Question: I've written a helper class to record a NSView and save it to a QuickTime file. The view is recorded fine to a QuickTime movie but the output is skewed for some reason. The core of my class is below, and the output is this:

'''
- (void) captureImage
{
[self getCGImageFromView];
pixelBuffer = [self getPixelBufferFromCGImage:viewCGImage size:CGRectMake(0, 0, mViewRect.size.width, mViewRect.size.height).size];
if(pixelBuffer) {
if(![adapter appendPixelBuffer:pixelBuffer withPresentationTime:CMTimeMake(mCurrentFrame, 20)])
NSLog(@"AVAssetWriterInputPixelBufferAdaptor: Failed to append pixel buffer.");
CFRelease(pixelBuffer);
mCurrentFrame++;
}
}
- (void) getCGImageFromView
{
viewBitmapImageRep = [currentView bitmapImageRepForCachingDisplayInRect:mViewRect];
[currentView cacheDisplayInRect:mViewRect toBitmapImageRep:viewBitmapImageRep];
viewBitmapFormat = [viewBitmapImageRep bitmapFormat];
viewCGImage = [viewBitmapImageRep CGImage];
}
- (CVPixelBufferRef)getPixelBufferFromCGImage:(CGImageRef)image size:(CGSize)size
{
NSDictionary *options = [NSDictionary dictionaryWithObjectsAndKeys:
[NSNumber numberWithBool:YES], kCVPixelBufferCGImageCompatibilityKey,
[NSNumber numberWithBool:YES], kCVPixelBufferCGBitmapContextCompatibilityKey,
[NSNumber numberWithBool:YES], kCVPixelBufferOpenGLCompatibilityKey,
[NSNumber numberWithInt:size.width], kCVPixelBufferWidthKey,
[NSNumber numberWithInt:size.height], kCVPixelBufferHeightKey,
nil];
CVPixelBufferRef pxbuffer = NULL;
CVReturn status = CVPixelBufferCreate(NULL, size.width, size.height, kCVPixelFormatType_32ARGB, (__bridge CFDictionaryRef) options, &pxbuffer);
NSParameterAssert(status == kCVReturnSuccess && pxbuffer != NULL);
CVPixelBufferLockBaseAddress(pxbuffer, 0);
void *pxdata = CVPixelBufferGetBaseAddress(pxbuffer);
NSParameterAssert(pxdata != NULL);
CGColorSpaceRef rgbColorSpace = CGColorSpaceCreateDeviceRGB();
CGContextRef context = CGBitmapContextCreate(pxdata, size.width, size.height, 8, 4*size.width, rgbColorSpace, kCGImageAlphaPremultipliedFirst);
NSParameterAssert(context);
[[currentView layer] renderInContext:context];
//CGContextDrawImage(context, CGRectMake(0, 0, CGImageGetWidth(image), CGImageGetHeight(image)), image);
CGColorSpaceRelease(rgbColorSpace);
CGContextRelease(context);
CVPixelBufferUnlockBaseAddress(pxbuffer, 0);
return pxbuffer;
}
'''
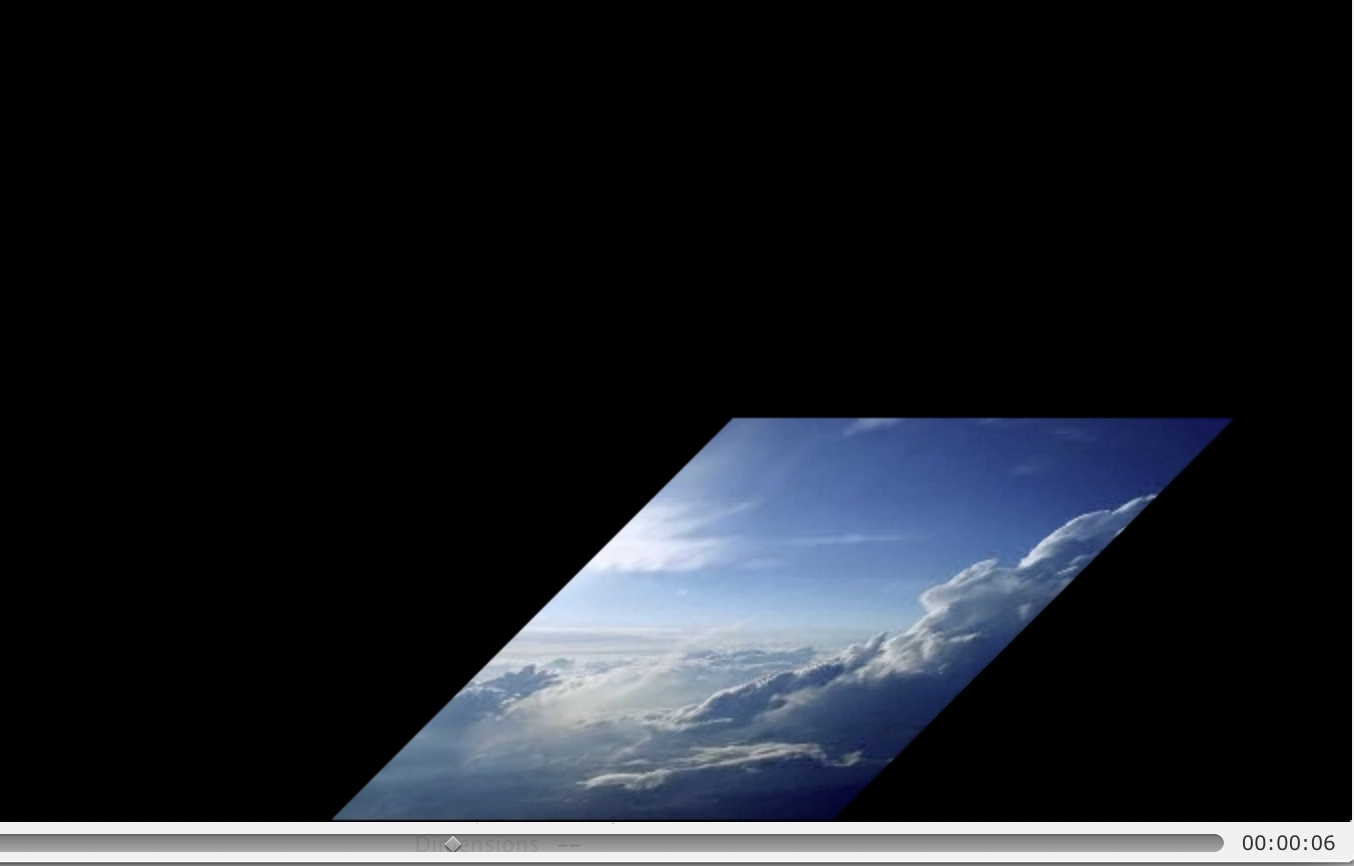
Answer: The problem with this was this line.
'''
4*size.width,
'''
The size.width was an odd number, not a multiple of 4. The values passed into CGBitmapContextCreate need to be a multiple of 4.
'''
4*ceil(size.width / 4) * 4
'''
That solved the problem.